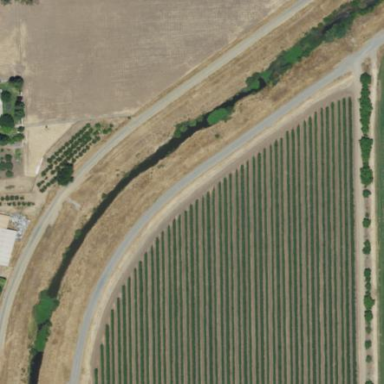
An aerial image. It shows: Vineyard with grape crops.